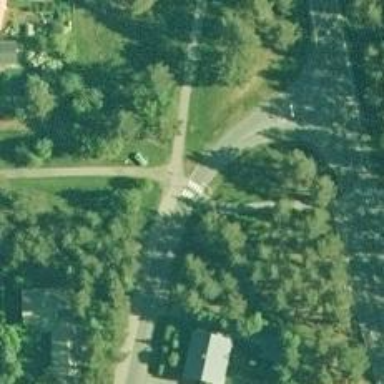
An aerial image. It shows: Marked road crossing.